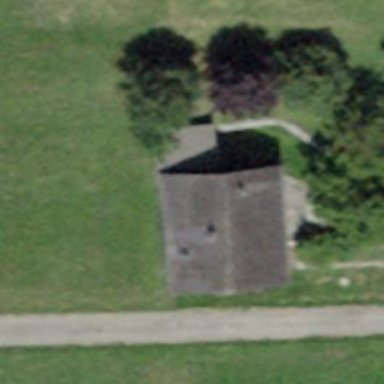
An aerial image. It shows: Shed.